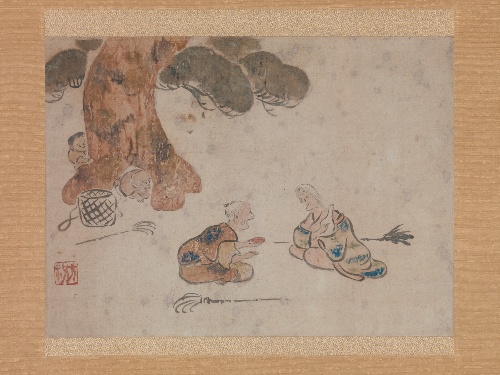
Artist: Ogata Kōrin
Artist bio: Japanese, 1658–1716
Object type: Hanging scroll
Classification: Paintings
Medium: Hanging scroll; ink and color on silk
Culture: Japan
Period: Edo period (1615–1868)
Dimensions: 11 3/4 x 16 1/2 in. (29.8 x 41.9 cm)
Department: Asian Art
Credit line: Rogers Fund, 1917
Accession year: 1917
Repository: Metropolitan Museum of Art, New York, NY
Tags: Men|Women|Trees